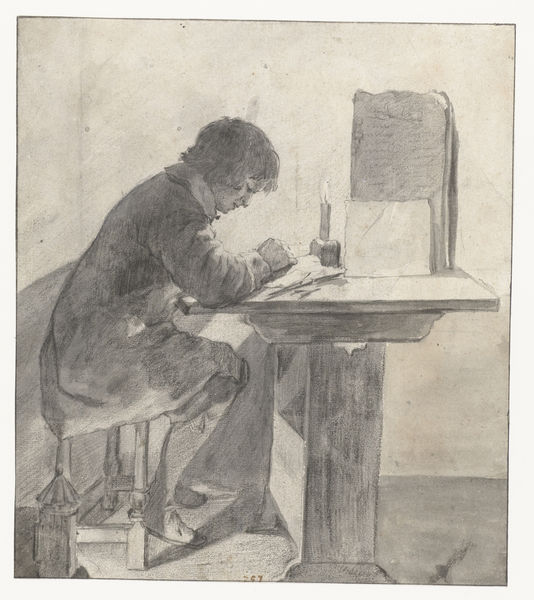
Titel: Tekenende jongen
Künstler: Godfried Schalcken
Standort: Amsterdam
Institution: Rijksmuseum
Schlagwörter: homme, assis, chambre, ombre, bois, nuit, papier, mur, jeune, feu, table, fond, lire, assise, chandelle, étudiant, écrire, mateau, crayons, assit